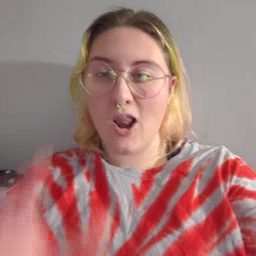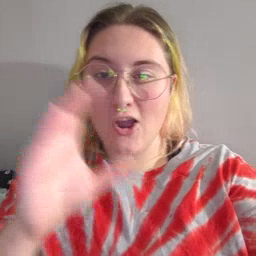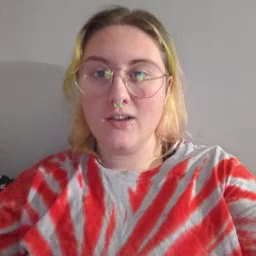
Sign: look